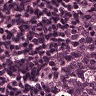
Metastatic tissue present: no